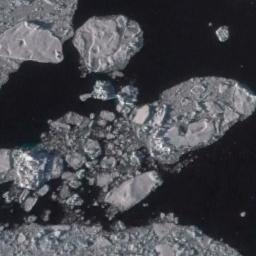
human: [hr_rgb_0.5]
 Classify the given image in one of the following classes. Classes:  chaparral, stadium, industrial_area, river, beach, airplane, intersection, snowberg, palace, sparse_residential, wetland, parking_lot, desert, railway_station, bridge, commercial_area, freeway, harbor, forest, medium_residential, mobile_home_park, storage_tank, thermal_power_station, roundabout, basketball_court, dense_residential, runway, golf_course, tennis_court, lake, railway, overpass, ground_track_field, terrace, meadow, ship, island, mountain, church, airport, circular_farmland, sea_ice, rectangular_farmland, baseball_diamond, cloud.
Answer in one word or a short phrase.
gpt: sea_ice